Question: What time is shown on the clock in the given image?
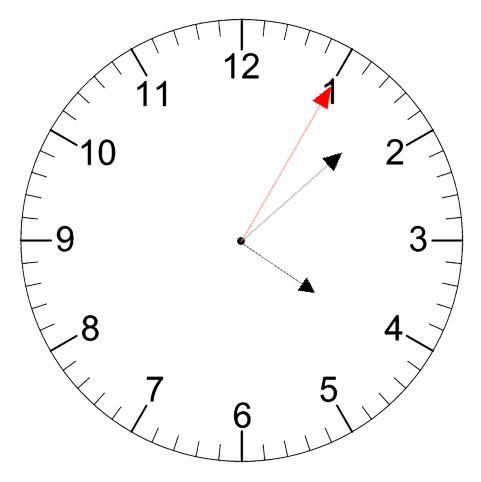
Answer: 04:08:05